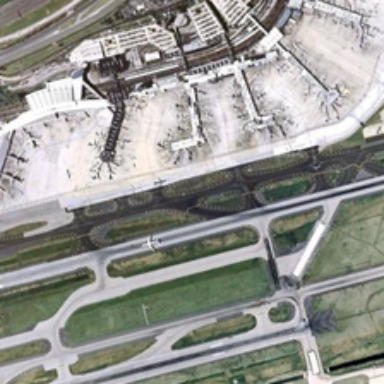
The runways in which there is a plane is next to an airport like a boomerang .